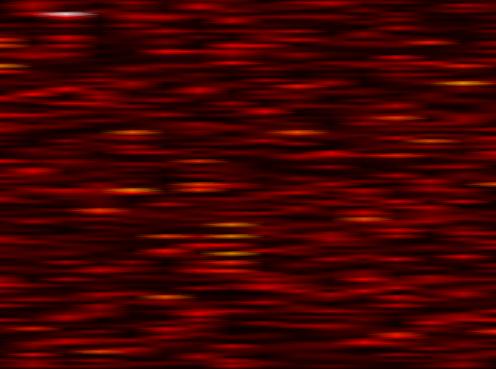
Label: FOFDM